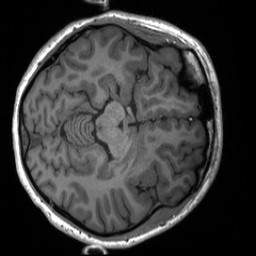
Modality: T1w
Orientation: axial
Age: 22
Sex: female
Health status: healthy
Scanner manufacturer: siemens
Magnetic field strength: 3 T
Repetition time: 2 s
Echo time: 0.00232 s